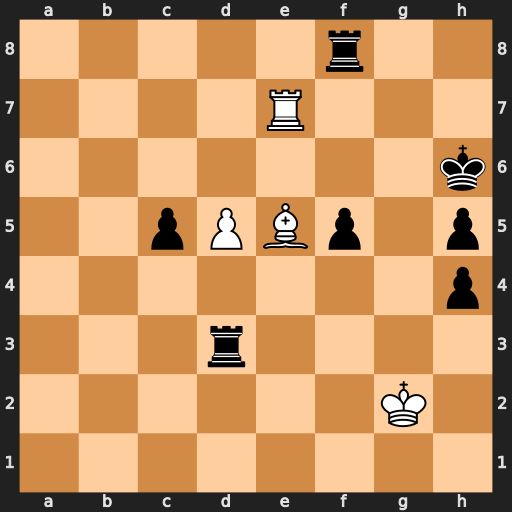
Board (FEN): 5r2/4R3/7k/2pPBp1p/7p/3r4/6K1/8
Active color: w
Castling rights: -
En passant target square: -
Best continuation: Bg7+ Kg5 Bxf8